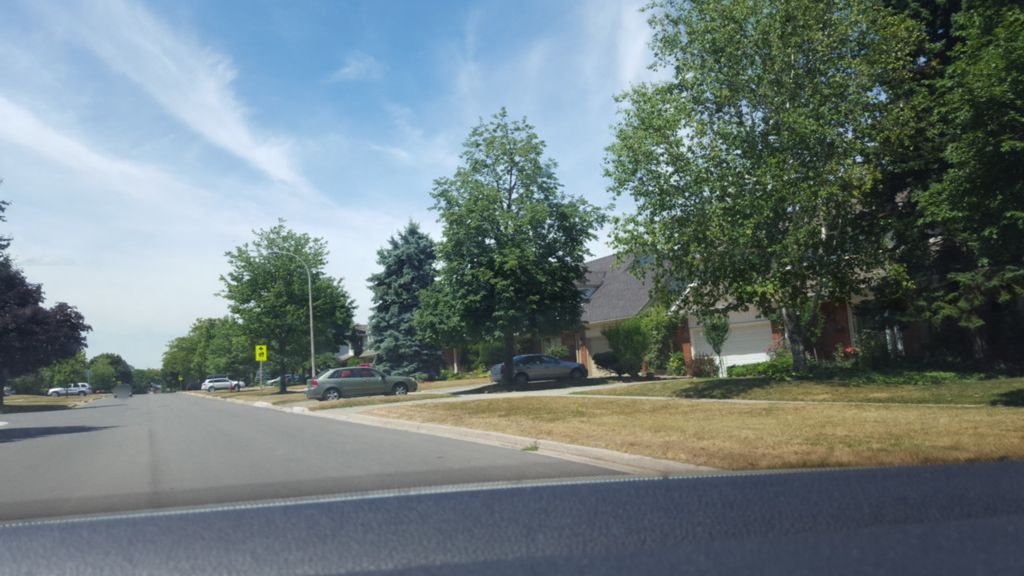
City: hamilton